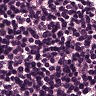
Metastatic tissue present: no